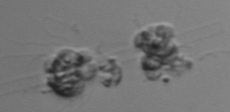
Label: Leptocylindrus_mediterraneus